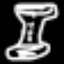
Label: hourglass